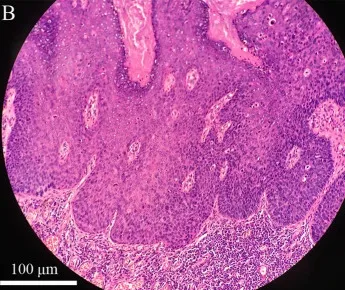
Pathological image of the penile intraepithelial neoplasia lesion with H&E staining, original amplification x200, scale bar 100 mum (B).
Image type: pathology (h&e)